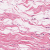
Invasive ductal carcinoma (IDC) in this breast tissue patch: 0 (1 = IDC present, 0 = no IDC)